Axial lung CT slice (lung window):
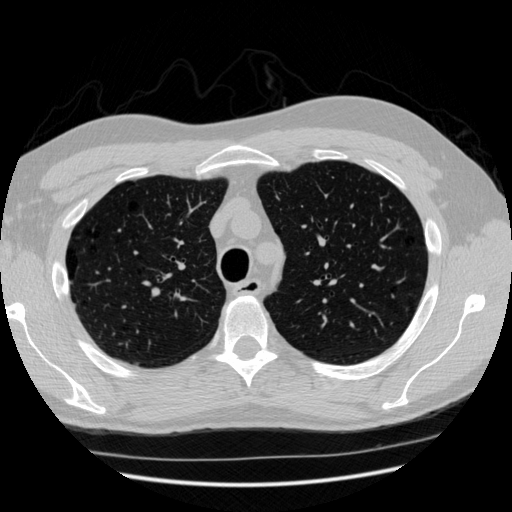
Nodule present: no